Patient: sex F, age 26
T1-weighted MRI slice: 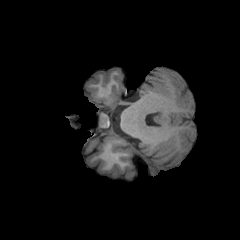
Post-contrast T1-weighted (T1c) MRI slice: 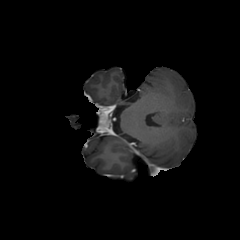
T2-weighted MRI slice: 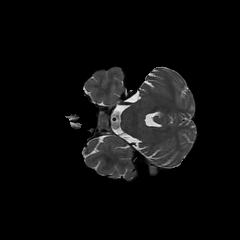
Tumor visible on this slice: no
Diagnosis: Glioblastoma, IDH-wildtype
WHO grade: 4